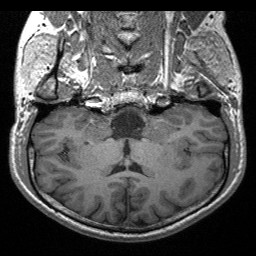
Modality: T1w
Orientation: sagittal